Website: home-depot
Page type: review-order
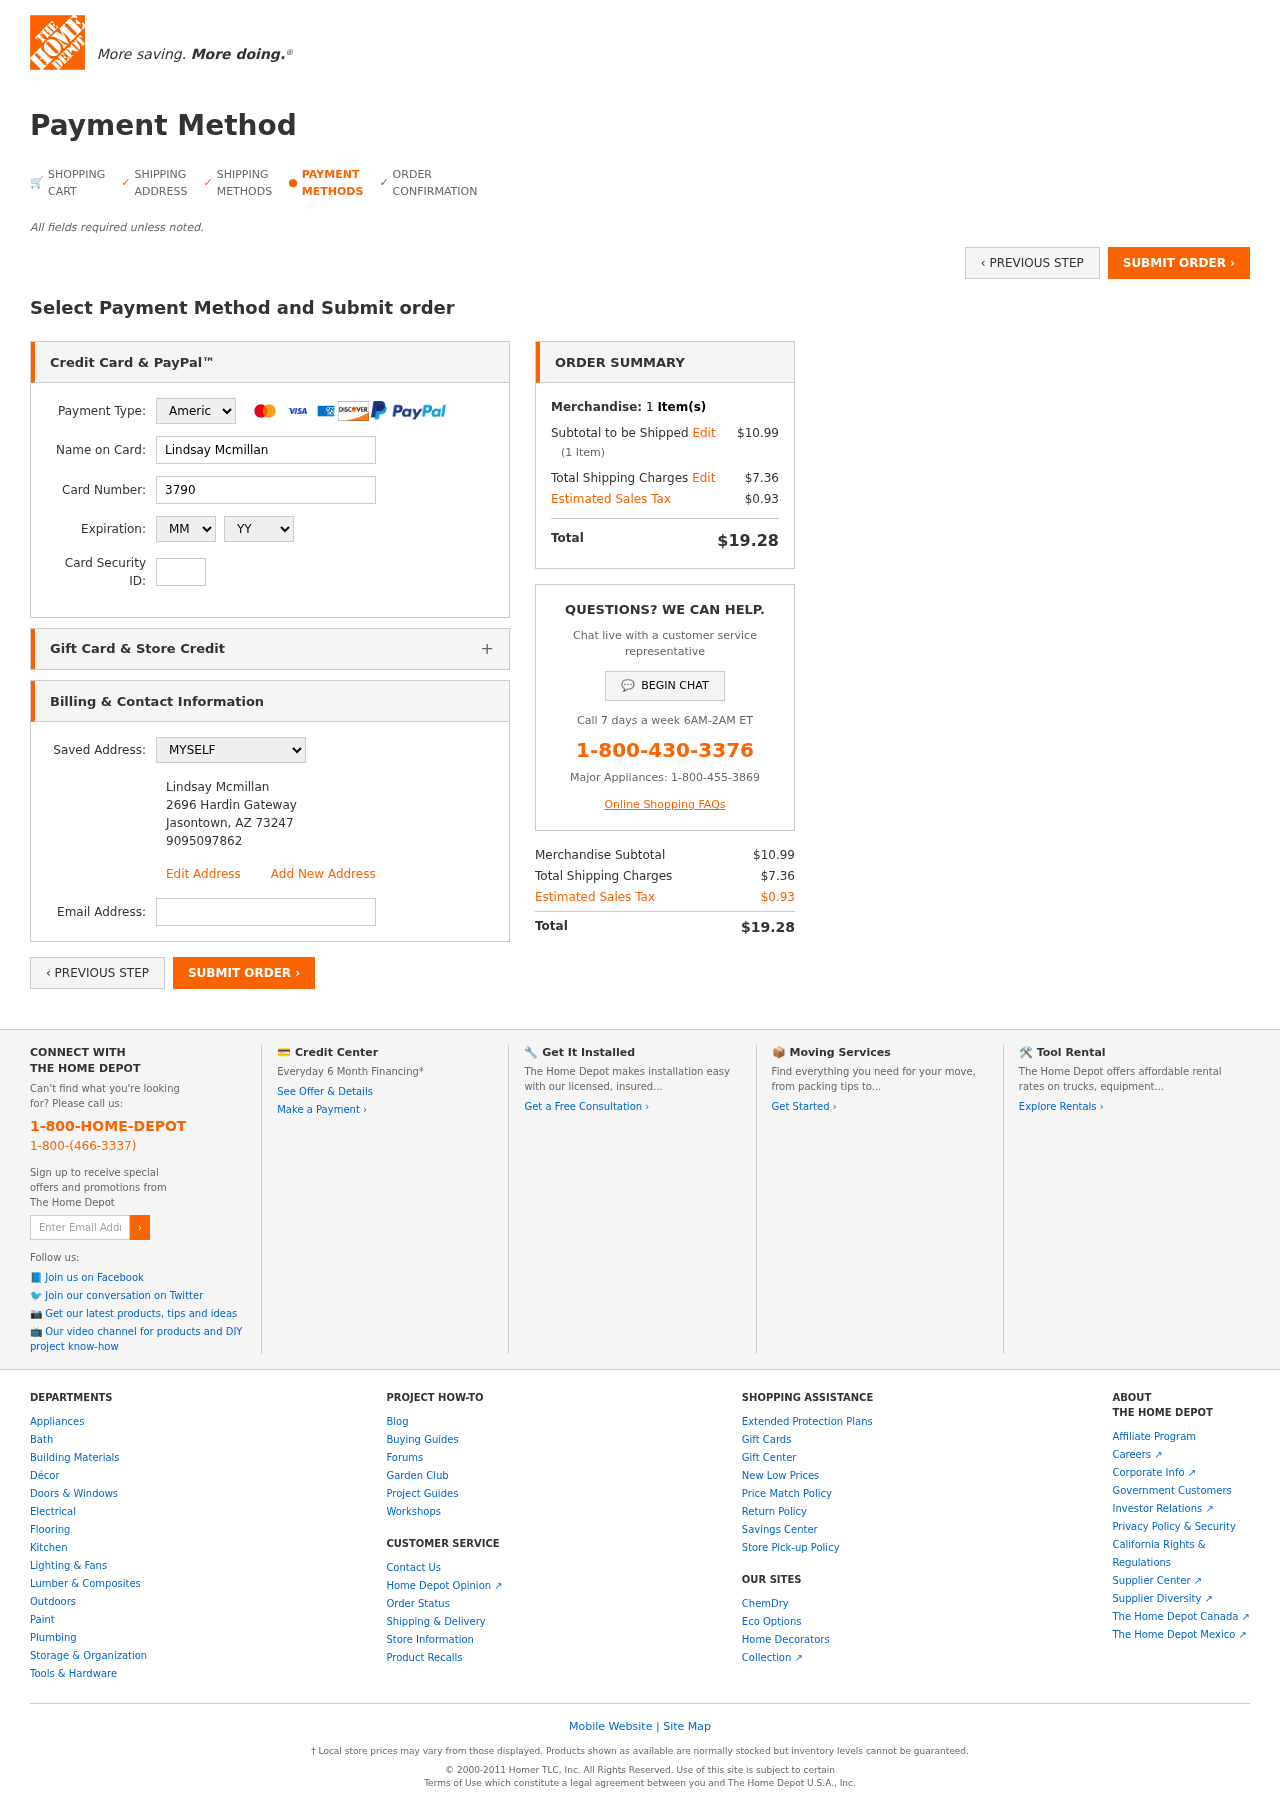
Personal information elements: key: PII_CARD_CVV
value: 6817
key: PII_CARD_EXPIRY_MONTH
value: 08
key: PII_CARD_EXPIRY_YEAR
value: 27
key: PII_CARD_NUMBER
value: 3790 8213 5921 428
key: PII_CARD_TYPE
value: American Express
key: PII_EMAIL
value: lindsaymcmillan@yahoo.com
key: PII_FULLNAME
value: Lindsay Mcmillan
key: PII_FULLNAME2
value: Lindsay Mcmillan
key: PII_STREET
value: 2696 Hardin Gateway
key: PII_CITY2
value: Jasontown
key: PII_STATE_ABBR2
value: AZ
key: PII_POSTCODE
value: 73247
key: PII_POSTCODE_FULL
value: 73247
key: PII_POSTCODE_NUMERIC
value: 73247
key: PII_PHONE2
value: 9095097862
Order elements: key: ORDER_NUM_ITEMS
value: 1
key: ORDER_SUBTOTAL
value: $10.99
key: ORDER_NUM_ITEMS2
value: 1
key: ORDER_SHIPPING_COST
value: $7.36
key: ORDER_TAX
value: $0.93
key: ORDER_TOTAL
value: $19.28
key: ORDER_SUBTOTAL2
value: $10.99
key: ORDER_SHIPPING_COST2
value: $7.36
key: ORDER_TAX2
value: $0.93
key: ORDER_TOTAL2
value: $19.28